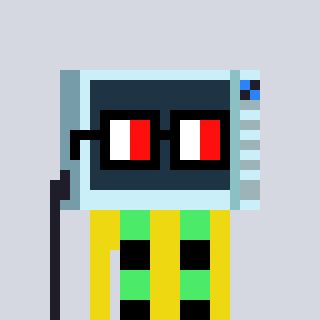
a pixel art character with square glasses with black frames and red eyes, a microwave-shaped head and a yellow-colored body on a cool background